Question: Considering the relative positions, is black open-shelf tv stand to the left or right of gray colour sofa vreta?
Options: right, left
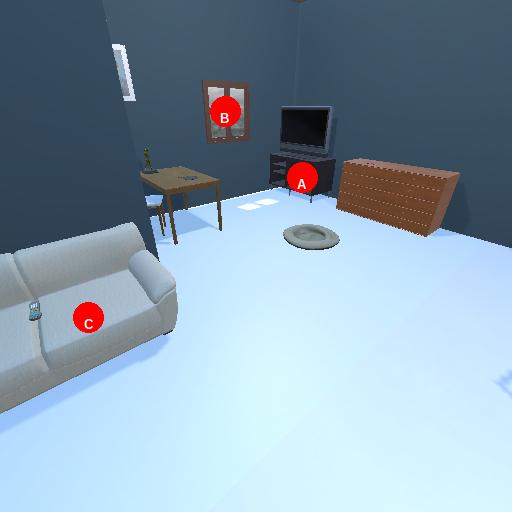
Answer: right